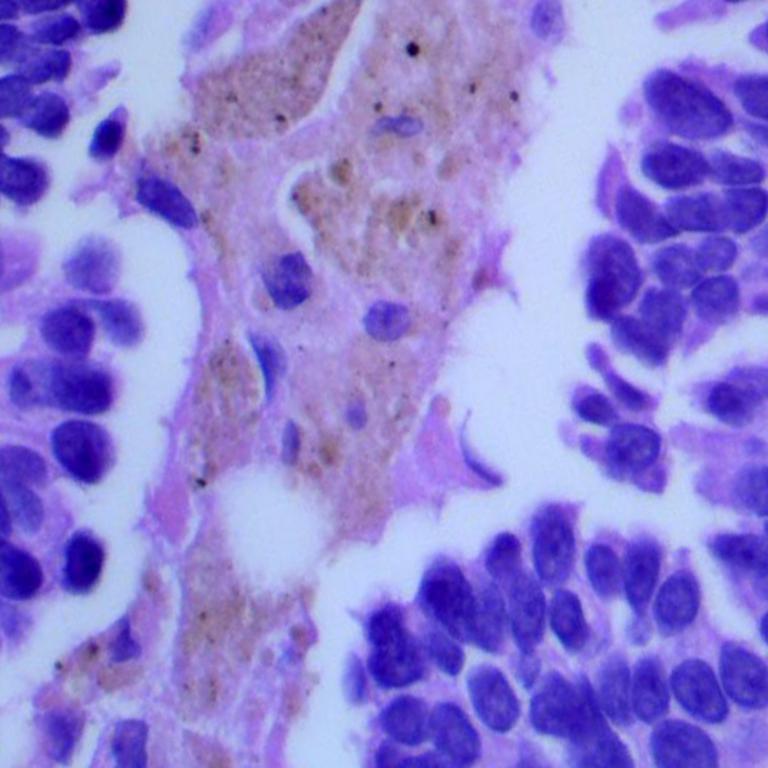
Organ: lung
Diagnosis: adenocarcinomas